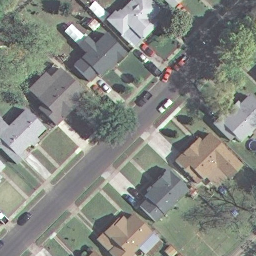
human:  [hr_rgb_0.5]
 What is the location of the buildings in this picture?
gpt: minor diagonal